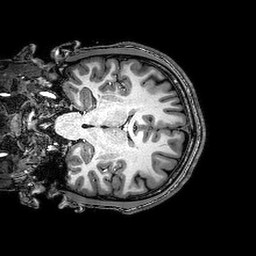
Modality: T1w
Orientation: coronal
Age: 19
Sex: male
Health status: healthy
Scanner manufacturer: philips
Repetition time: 0.008159 s
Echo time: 0.00374 s